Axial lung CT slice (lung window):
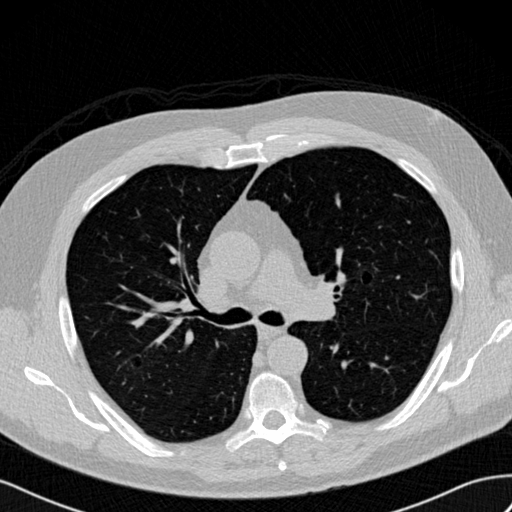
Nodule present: no